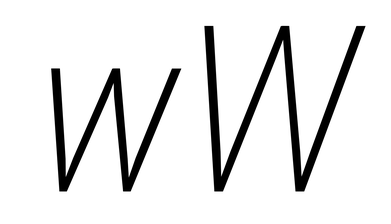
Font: Roboto-Italic_Condensed_ExtraLight_Italic